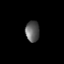
Tissue: prostate
Cell type: T cells
Senescence score: 0.7621
Nuclear area (px): 291
Mean DAPI intensity: 91.605